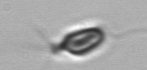
Label: Chrysochromulina